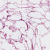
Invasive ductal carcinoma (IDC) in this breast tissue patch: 0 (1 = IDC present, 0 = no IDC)